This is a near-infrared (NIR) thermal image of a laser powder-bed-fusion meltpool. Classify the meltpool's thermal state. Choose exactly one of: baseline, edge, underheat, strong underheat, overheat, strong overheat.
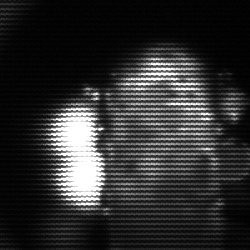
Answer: strong underheat